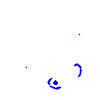
Particle: pion